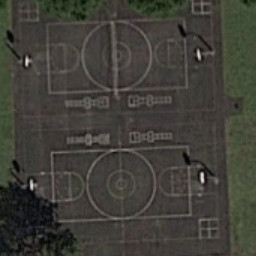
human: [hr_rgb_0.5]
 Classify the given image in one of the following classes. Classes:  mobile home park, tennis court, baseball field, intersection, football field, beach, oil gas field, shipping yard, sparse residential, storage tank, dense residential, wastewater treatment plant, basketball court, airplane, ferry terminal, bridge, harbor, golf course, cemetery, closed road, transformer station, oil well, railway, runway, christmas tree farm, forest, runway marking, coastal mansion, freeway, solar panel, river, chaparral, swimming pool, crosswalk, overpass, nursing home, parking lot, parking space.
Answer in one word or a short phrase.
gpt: basketball court